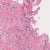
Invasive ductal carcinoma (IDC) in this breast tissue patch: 1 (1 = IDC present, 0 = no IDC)